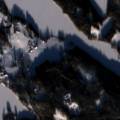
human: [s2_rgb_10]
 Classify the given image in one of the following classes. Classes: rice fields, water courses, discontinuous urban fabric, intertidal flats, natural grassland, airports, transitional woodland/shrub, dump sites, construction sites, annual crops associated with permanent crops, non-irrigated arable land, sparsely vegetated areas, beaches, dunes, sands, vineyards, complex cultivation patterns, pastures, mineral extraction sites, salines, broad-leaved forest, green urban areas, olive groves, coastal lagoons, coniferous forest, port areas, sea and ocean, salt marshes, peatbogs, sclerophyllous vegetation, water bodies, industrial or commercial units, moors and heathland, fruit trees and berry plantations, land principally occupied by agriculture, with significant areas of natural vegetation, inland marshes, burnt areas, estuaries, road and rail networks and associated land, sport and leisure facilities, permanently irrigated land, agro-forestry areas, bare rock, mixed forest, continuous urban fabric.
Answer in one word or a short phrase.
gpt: land principally occupied by agriculture, with significant areas of natural vegetation, coniferous forest, mixed forest, water bodies